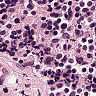
Metastatic tissue present: no